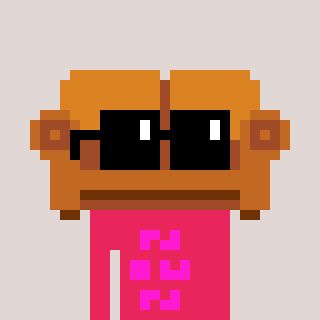
a pixel art character with square black sunglasses, a couch-shaped head and a redpinkish-colored body on a warm background